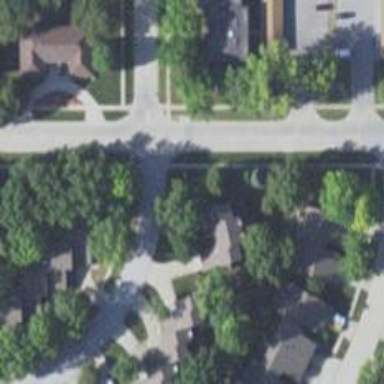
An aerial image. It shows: Unmarked road crossing.